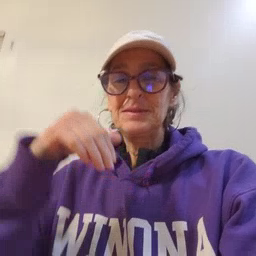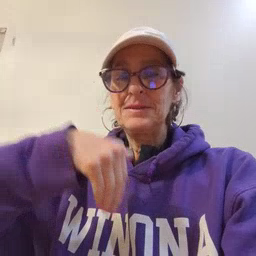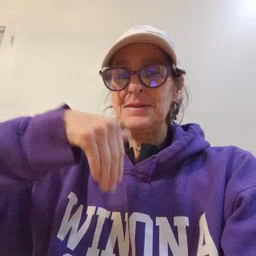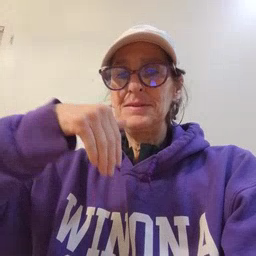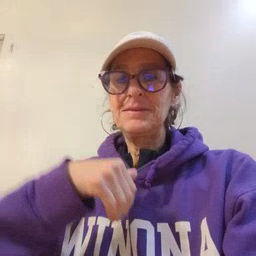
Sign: night